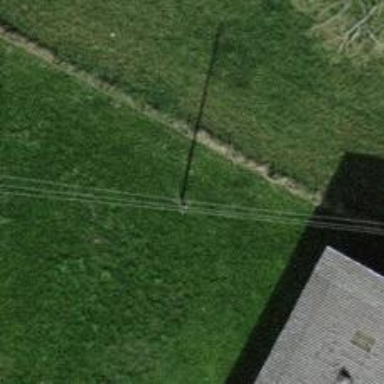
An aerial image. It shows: Concrete power pole with distribution transformer.